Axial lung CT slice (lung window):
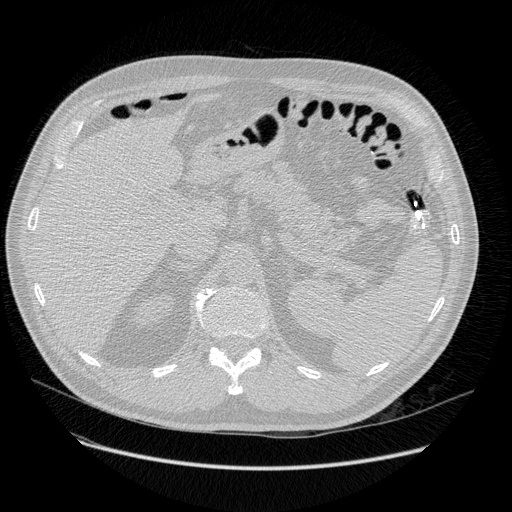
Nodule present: no